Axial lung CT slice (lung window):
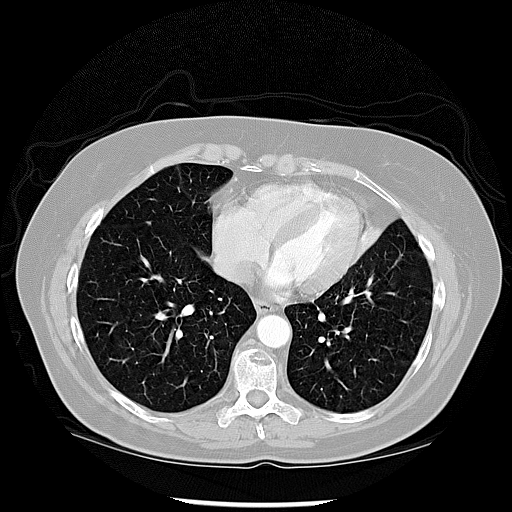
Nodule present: no